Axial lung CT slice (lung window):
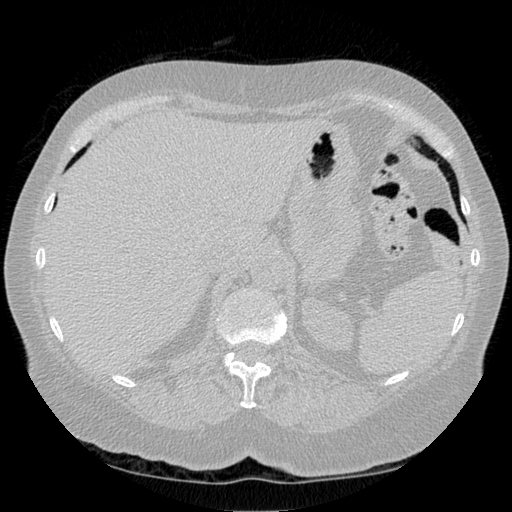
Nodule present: no